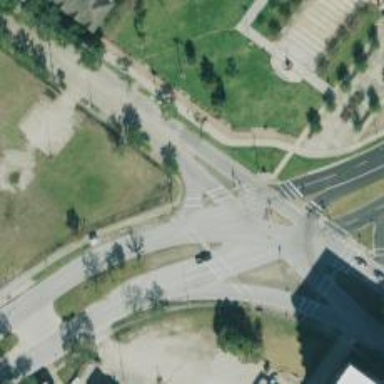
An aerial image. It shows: Secondary link road with asphalt surface.